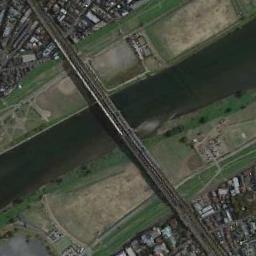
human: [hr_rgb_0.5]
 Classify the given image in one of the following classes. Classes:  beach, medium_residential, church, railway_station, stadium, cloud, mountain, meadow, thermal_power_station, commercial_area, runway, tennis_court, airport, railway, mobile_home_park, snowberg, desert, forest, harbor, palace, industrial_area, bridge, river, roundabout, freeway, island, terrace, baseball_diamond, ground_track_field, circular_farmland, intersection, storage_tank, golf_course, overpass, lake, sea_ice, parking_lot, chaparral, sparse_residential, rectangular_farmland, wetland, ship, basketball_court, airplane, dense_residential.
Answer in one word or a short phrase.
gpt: bridge